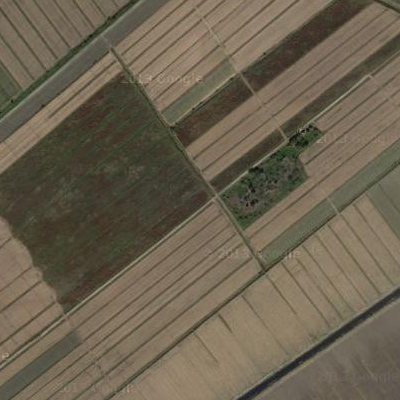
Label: bField